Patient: sex F, age 76
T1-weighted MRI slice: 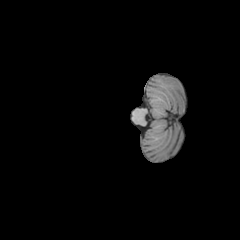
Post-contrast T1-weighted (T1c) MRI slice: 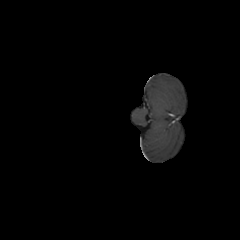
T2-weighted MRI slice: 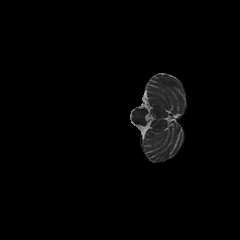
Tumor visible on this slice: no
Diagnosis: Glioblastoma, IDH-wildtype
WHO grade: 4